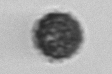
Label: Syracosphaera_pulchra